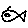
Label: fish